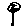
Label: flower